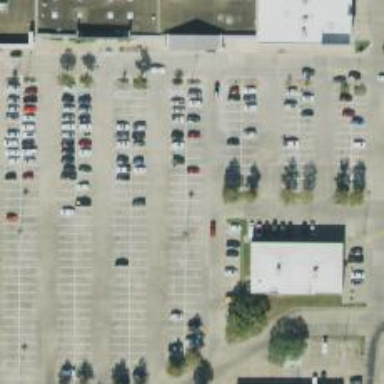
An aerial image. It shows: Parking space.